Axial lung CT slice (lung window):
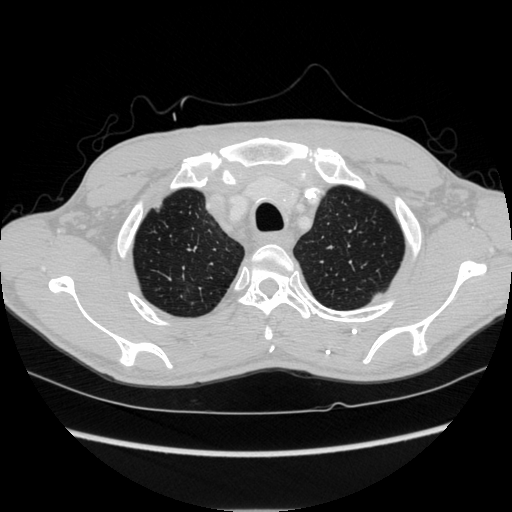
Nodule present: no